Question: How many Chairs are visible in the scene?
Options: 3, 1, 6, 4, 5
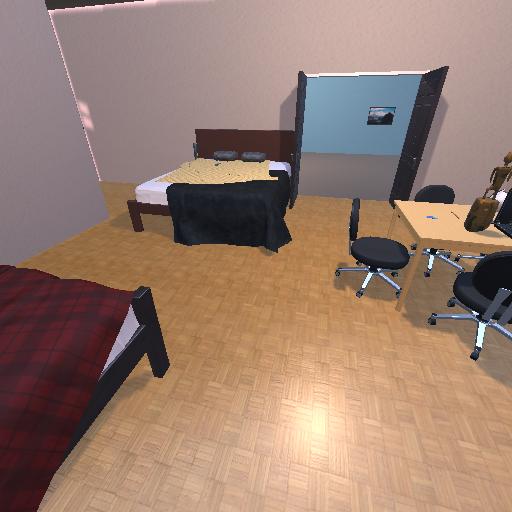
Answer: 3